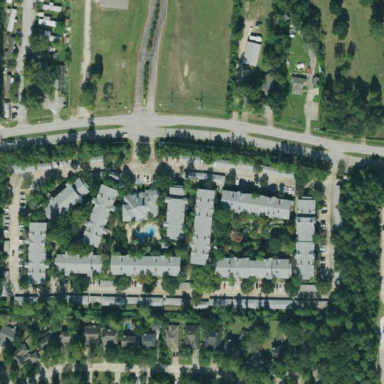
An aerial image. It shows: Residential area with apartments.